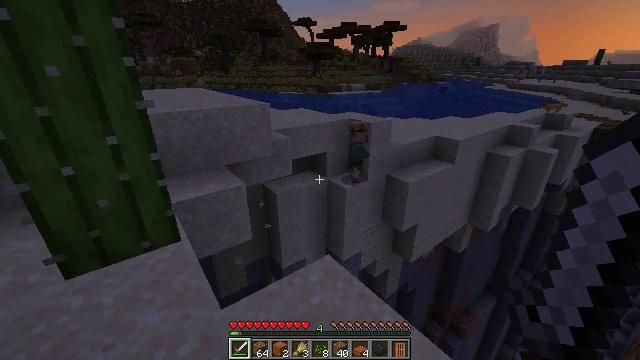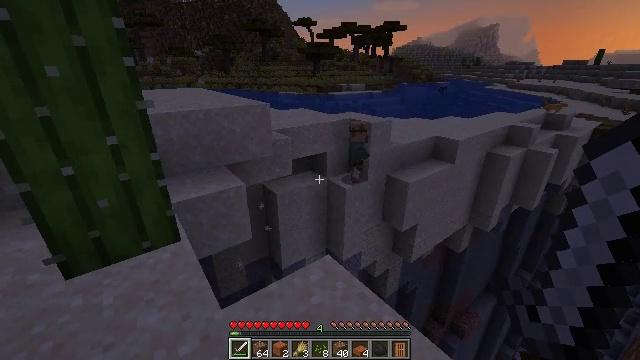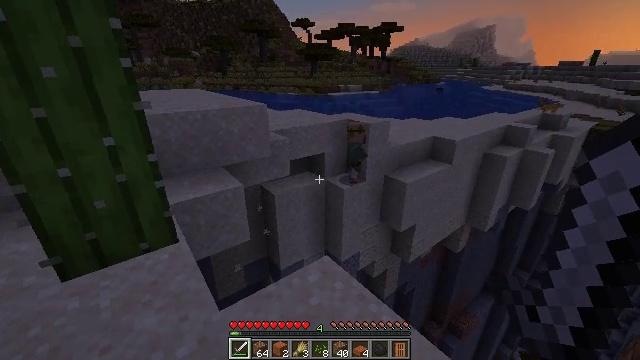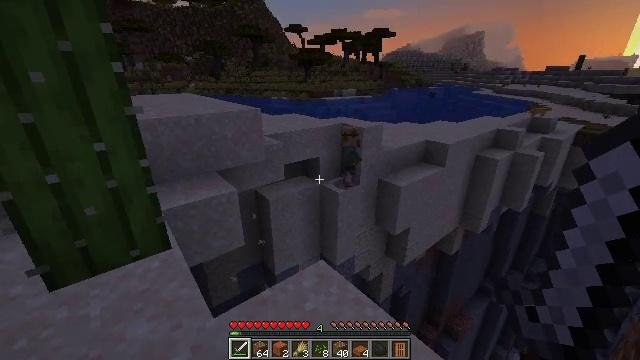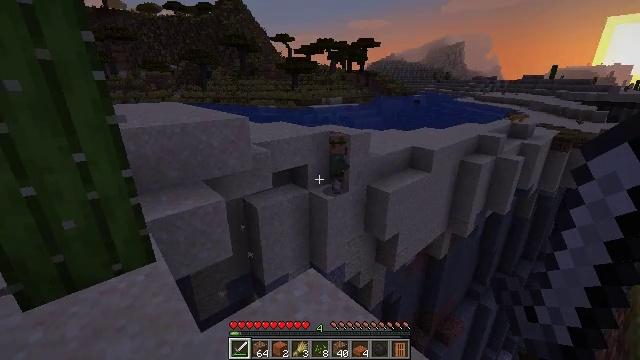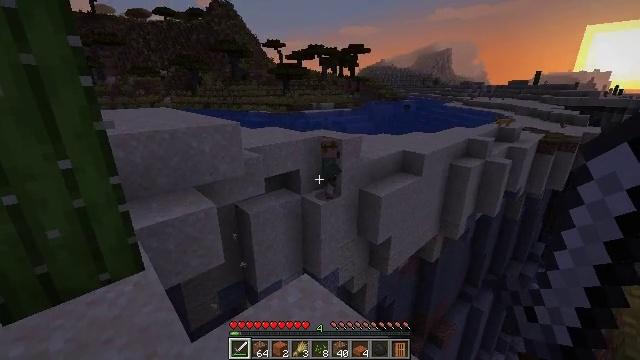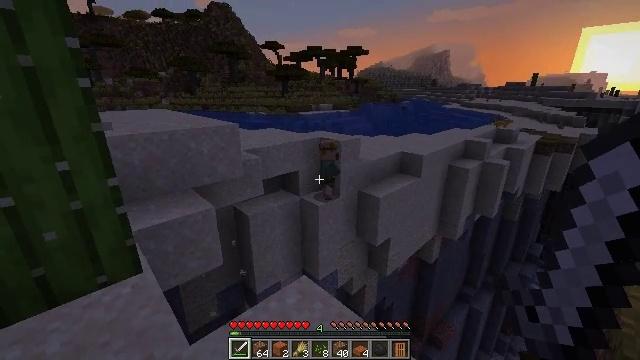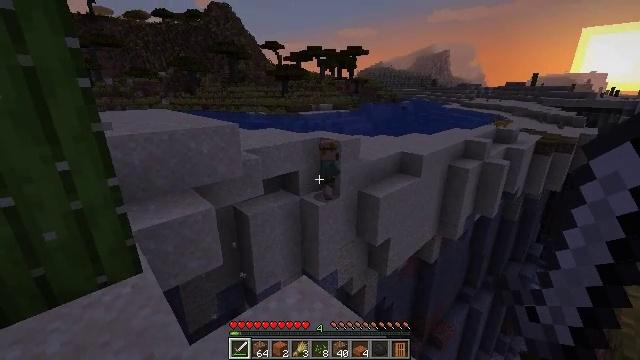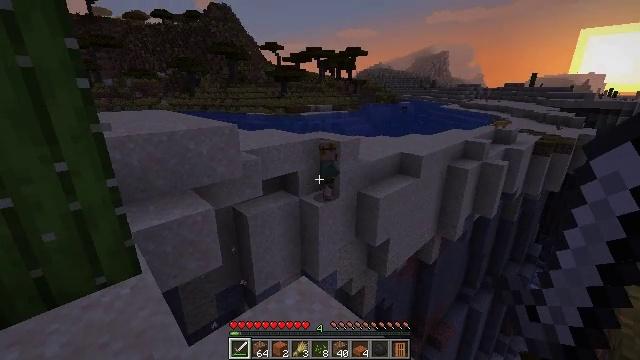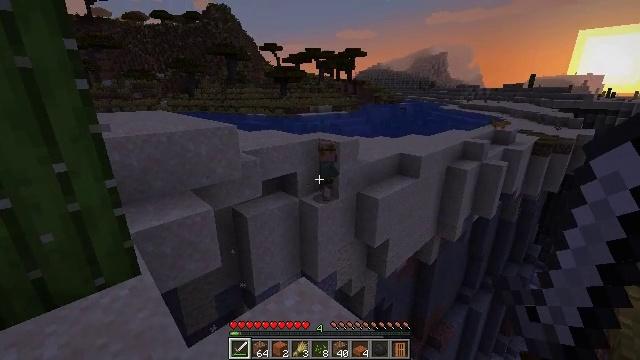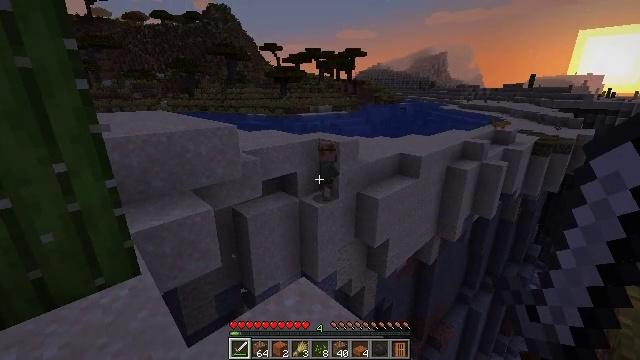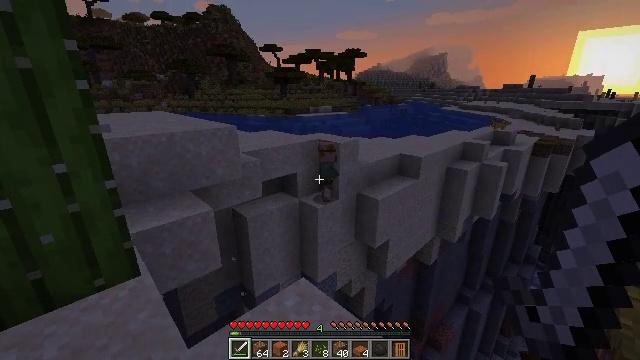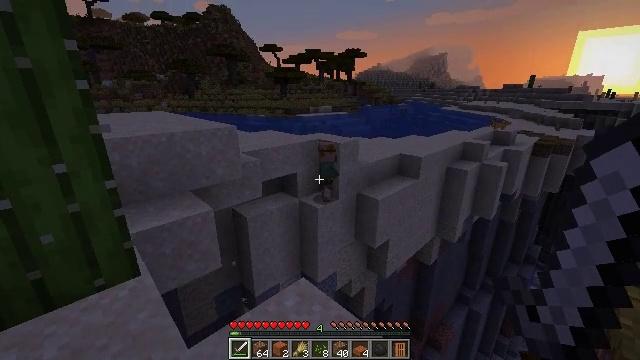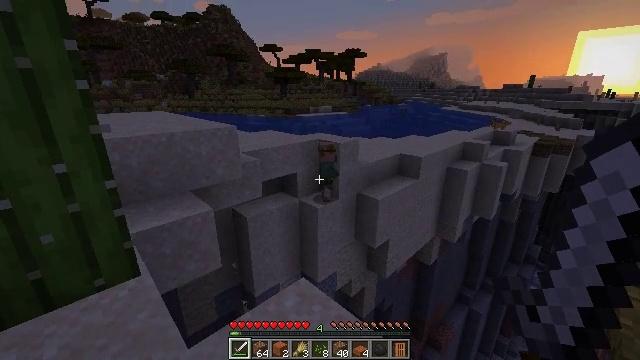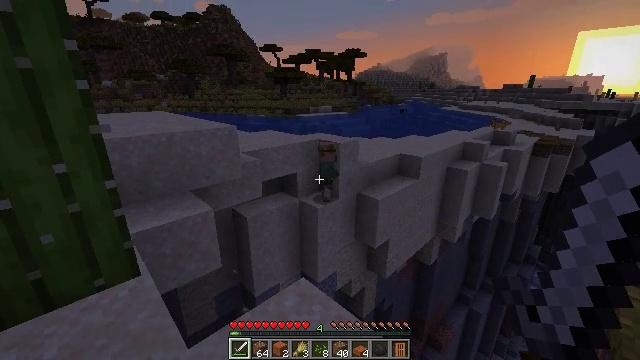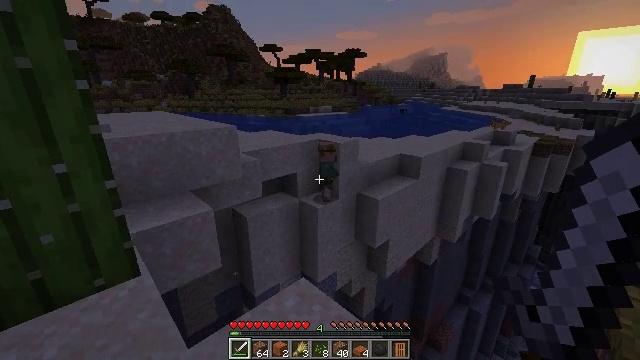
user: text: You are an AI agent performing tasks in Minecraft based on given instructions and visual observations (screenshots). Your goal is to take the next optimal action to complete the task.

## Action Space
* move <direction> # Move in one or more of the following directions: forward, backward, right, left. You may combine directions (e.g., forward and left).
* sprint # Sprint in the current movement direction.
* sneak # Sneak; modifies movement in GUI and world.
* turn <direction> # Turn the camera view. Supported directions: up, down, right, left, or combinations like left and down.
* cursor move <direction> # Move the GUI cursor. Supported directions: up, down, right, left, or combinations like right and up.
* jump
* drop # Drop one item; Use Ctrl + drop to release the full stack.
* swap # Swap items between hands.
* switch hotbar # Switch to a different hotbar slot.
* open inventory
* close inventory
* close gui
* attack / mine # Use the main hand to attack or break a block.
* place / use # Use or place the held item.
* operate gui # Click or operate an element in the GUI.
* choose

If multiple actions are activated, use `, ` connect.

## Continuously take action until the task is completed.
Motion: motion action
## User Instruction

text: Dig up some sand.
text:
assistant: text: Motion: no_op
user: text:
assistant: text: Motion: no_op
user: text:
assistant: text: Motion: turn right
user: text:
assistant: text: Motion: turn right and up
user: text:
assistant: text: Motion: turn right and up
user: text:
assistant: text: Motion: no_op
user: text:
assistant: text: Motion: no_op
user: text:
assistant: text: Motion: no_op
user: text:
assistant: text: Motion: no_op
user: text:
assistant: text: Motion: no_op
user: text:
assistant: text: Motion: no_op
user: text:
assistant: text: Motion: no_op
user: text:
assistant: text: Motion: no_op
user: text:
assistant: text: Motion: no_op
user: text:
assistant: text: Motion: no_op
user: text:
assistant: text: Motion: no_op
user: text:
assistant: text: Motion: no_op
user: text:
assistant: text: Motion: no_op
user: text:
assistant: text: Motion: no_op
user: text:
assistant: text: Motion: no_op
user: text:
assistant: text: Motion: no_op
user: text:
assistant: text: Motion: turn left
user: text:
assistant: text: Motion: turn left and down
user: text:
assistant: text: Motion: turn left
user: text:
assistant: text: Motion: turn left
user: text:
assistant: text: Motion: sprint, turn left
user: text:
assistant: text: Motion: sprint, turn left
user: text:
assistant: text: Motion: sprint, turn left
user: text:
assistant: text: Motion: move forward, sprint, turn left
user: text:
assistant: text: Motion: move forward, sprint, turn left